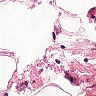
Metastatic tissue present: no